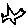
Label: bird